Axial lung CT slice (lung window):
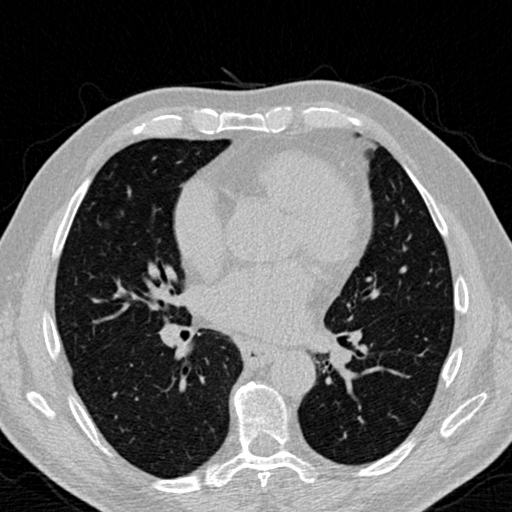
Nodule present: no